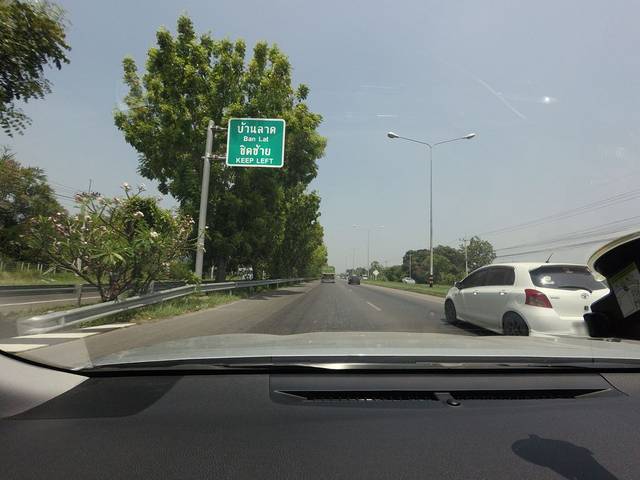
Region: Thailand
Coordinates: 13.029, 99.927